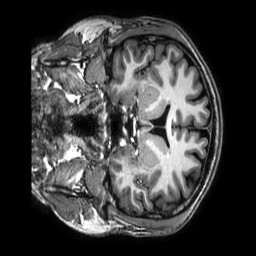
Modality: T1w
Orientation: coronal
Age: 28
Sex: male
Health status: healthy
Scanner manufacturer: philips
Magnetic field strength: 3 T
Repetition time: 0.009 s
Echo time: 0.003996 s